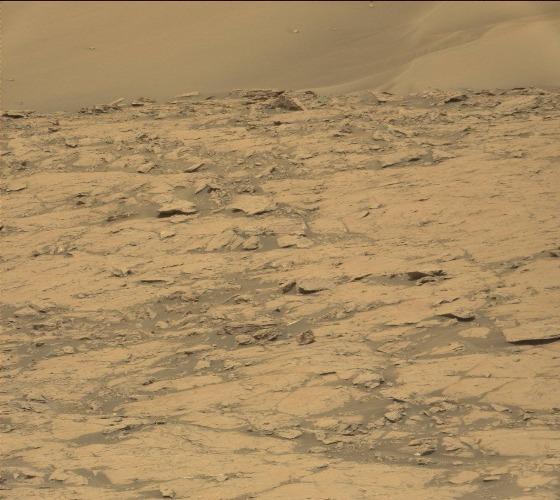
Terrain classes present: Bedrock, Gravel / Sand / Soil, Rock, Shadow